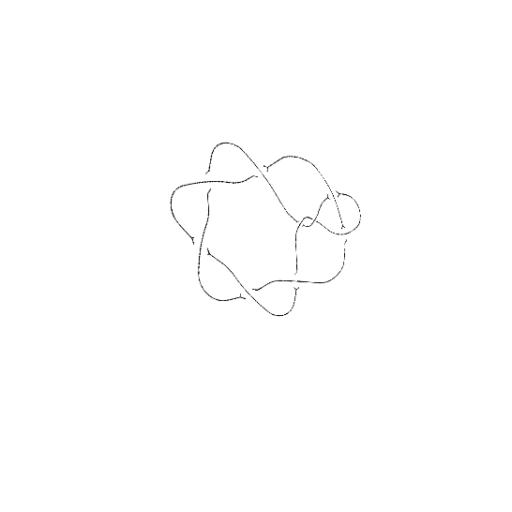
Crossing number: 9